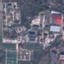
Land use / land cover class: Industrial